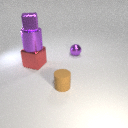
small purple metal sphere to the right of small brown rubber cylinder